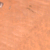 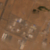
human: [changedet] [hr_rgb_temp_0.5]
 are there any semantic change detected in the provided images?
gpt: The area was urbanized.